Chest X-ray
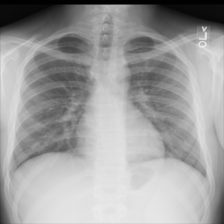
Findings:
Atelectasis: negative
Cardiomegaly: negative
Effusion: negative
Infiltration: negative
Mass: negative
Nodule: negative
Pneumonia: negative
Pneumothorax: negative
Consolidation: negative
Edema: negative
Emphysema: negative
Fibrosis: negative
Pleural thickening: negative
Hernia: negative